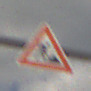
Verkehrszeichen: Arbeitsstelle
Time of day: Midday
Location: Outdoor (RoadRail)
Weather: PartlyCloudy
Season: NotSpecified
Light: Natural